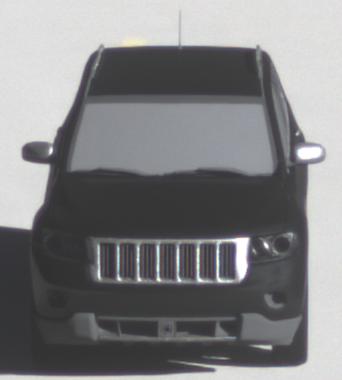
Make: Jeep
Model: Grand Cherokee
Detailed model: WK2
Model produced from: 2010
Model produced until: 2021
Doors: 5
Color: black
Road condition: wet road
Daytime: morning or afternoon
Contrast: high contrast